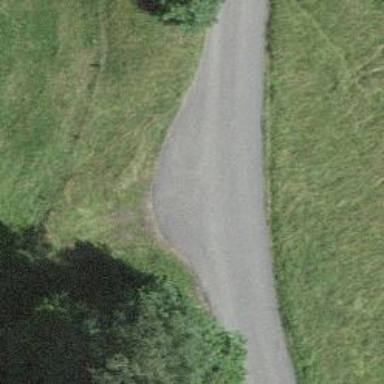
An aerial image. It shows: Passing place on the road.